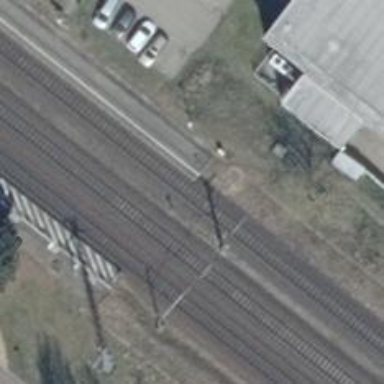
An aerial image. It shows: Railway signal.